Question: In my solution I have three projects like this.

I copy Common.dll and Service.dll in a folder like d:\libs and use the below code with type scan
'''
ObjectFactory.Initialize(x =>
{
x.Scan(xx =>
{
xx.AssembliesFromPath(@"d:\libs");
xx.LookForRegistries();
});
});
//I have PersonService that implement IPersonService
namespace Common
{
public interface IPersonService
{
string SayHello(string name);
}
}
namespace Services
{
public class PersonService : IPersonService
{
public string SayHello(string name)
{
return string.Format("Hello {0}", name);
}
}
}
'''
After Initialize my dependencies when I want get instance from IPerson I get this error
'''
var personService = ObjectFactory.GetInstance<IPersonService>();
'''
> {"No default Instance is registered and cannot be automatically determined for type 'Common.IPersonService'
There is no configuration specified for Common.IPersonService
1.) Container.GetInstance(Common.IPersonService)
"}
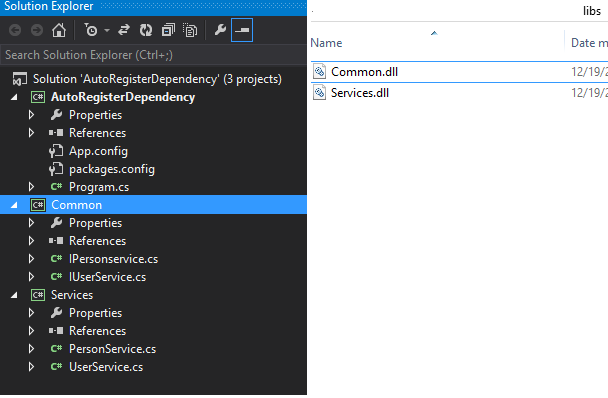
Answer: - 'xx.WithDefaultConventions();'- 'd:\libs''IPersonService''Common.dll''d:\libs''Services.dll'